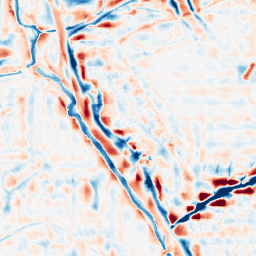
Category: wavelet
Decomposition family: wavelet_reverse_biorthogonal
Decomposition parameters: wavelet: rbio1.3
level: 4
Upsampling method: quintic
Upsampling parameters: scale: 8
Upsampling scale: 8